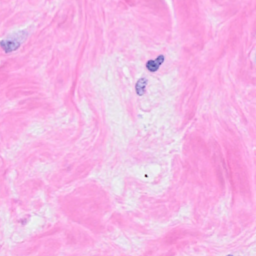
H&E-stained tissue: Breast